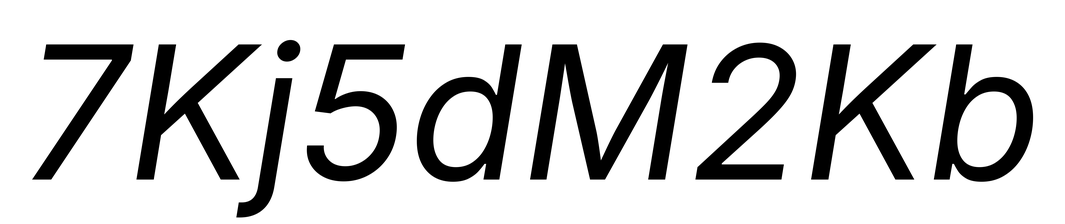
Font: Inter-Italic_Italic